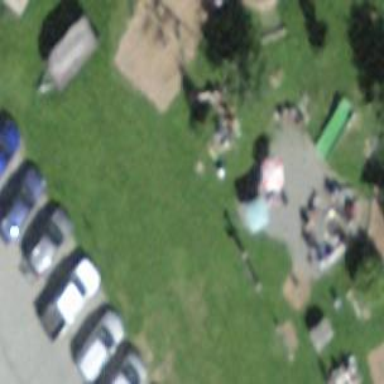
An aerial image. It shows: Playground area for leisure land.